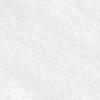
Label: no_change